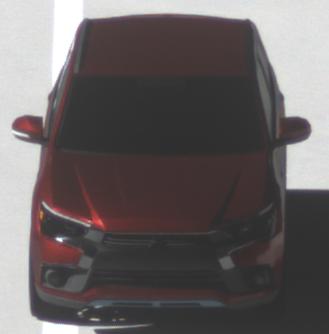
Make: Mitsubishi
Model: Outlander 2.0 Plug-In Hybrid
Detailed model: Outlander (III) Plug-In Hybrid
Model produced from: 2015/10
Model produced until: 2018/08
Doors: 5
Color: red
Road condition: dry road
Daytime: morning or afternoon
Contrast: high contrast